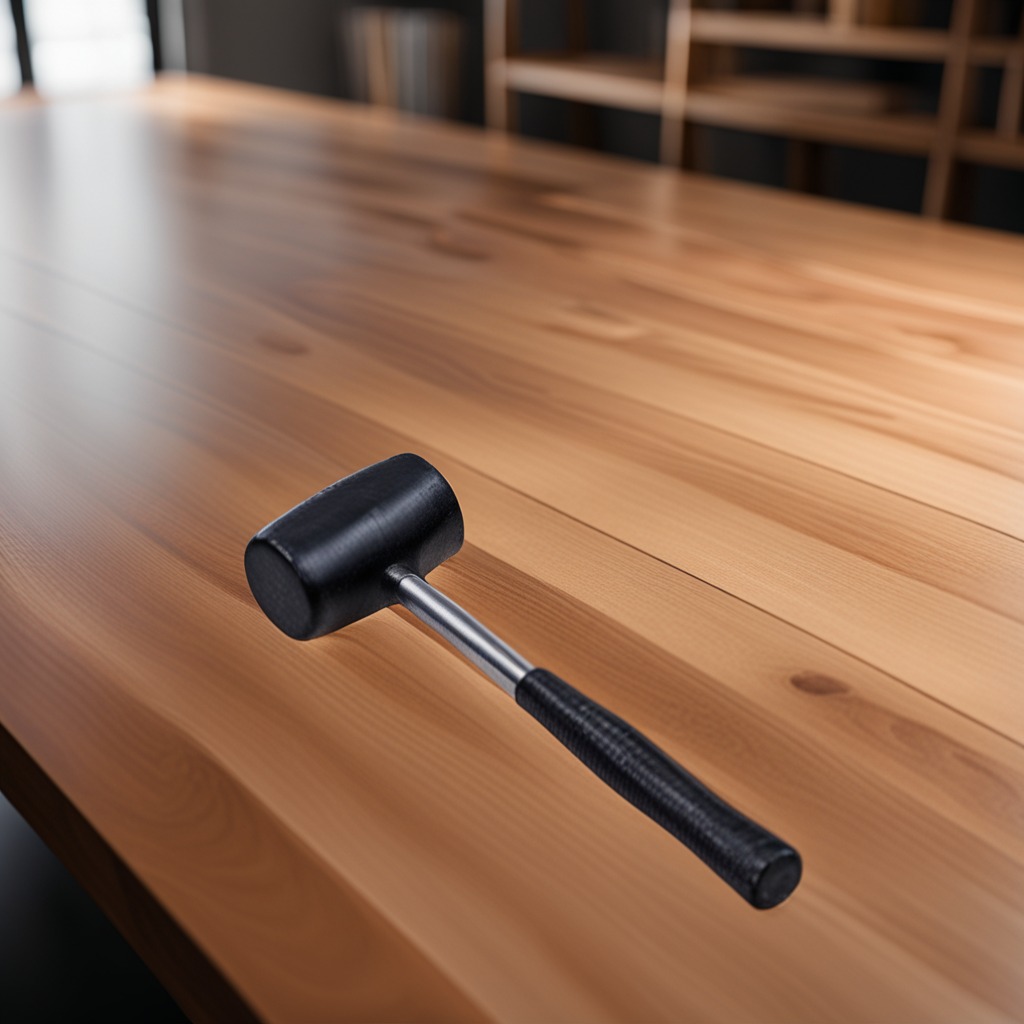
A hammer lies on a wooden table in a carpentry studio.